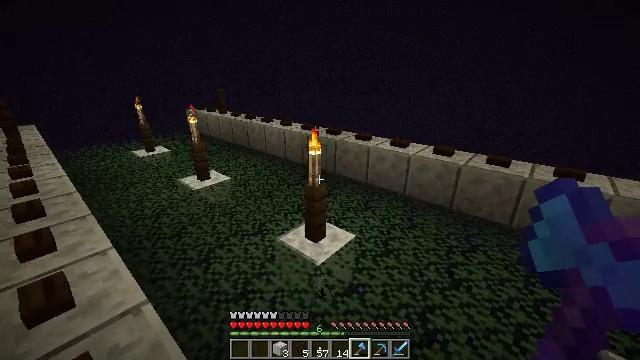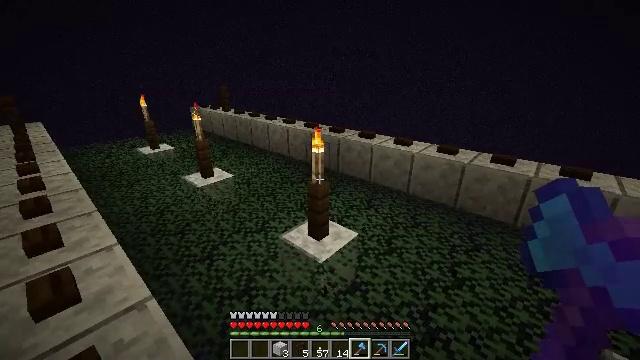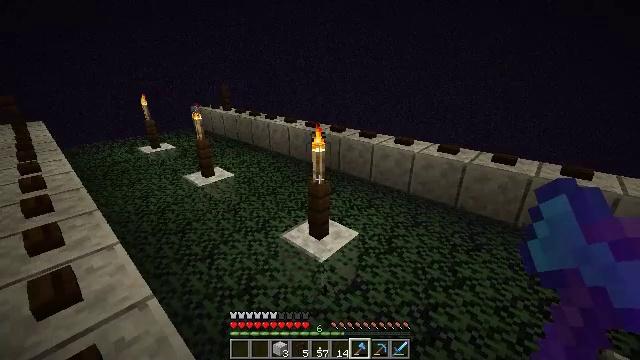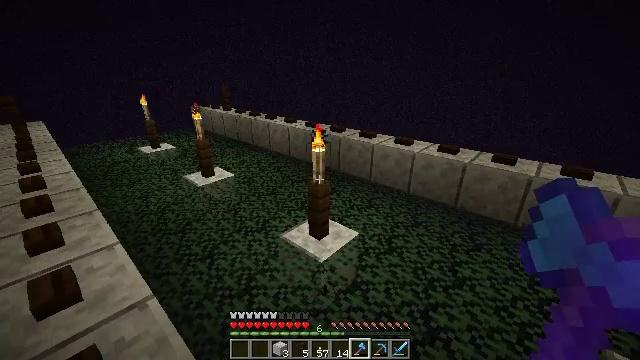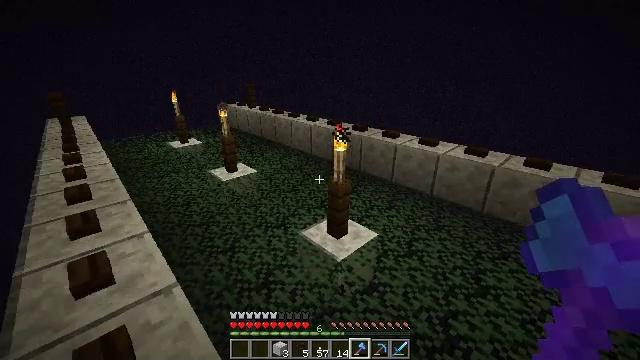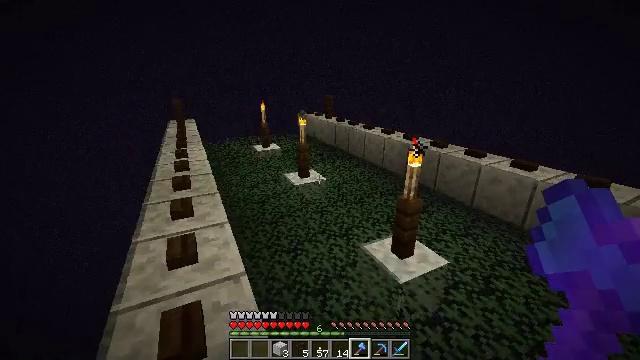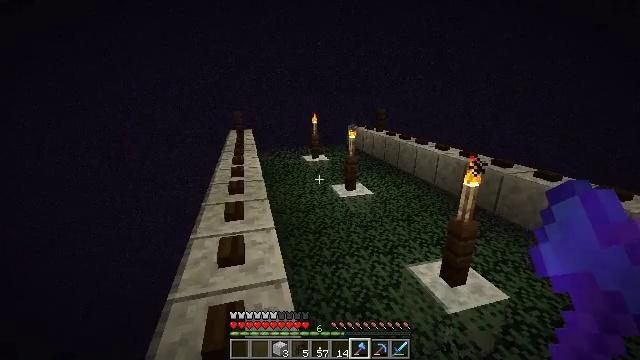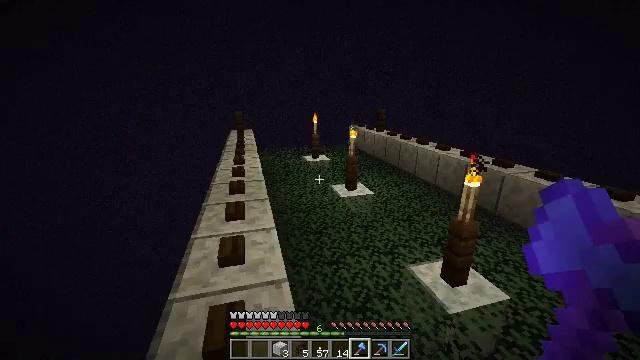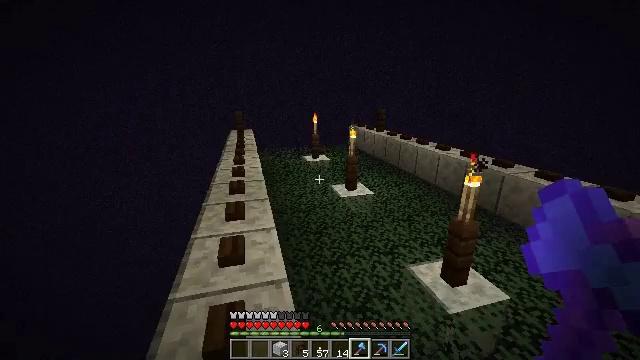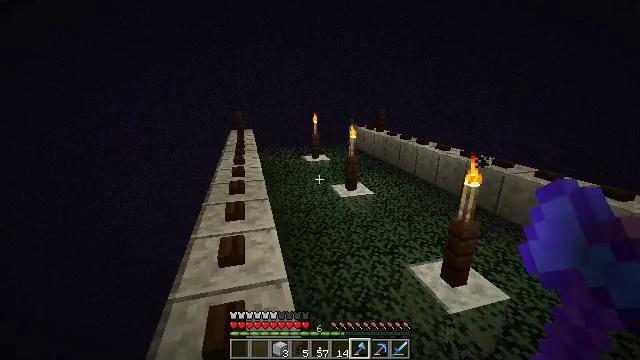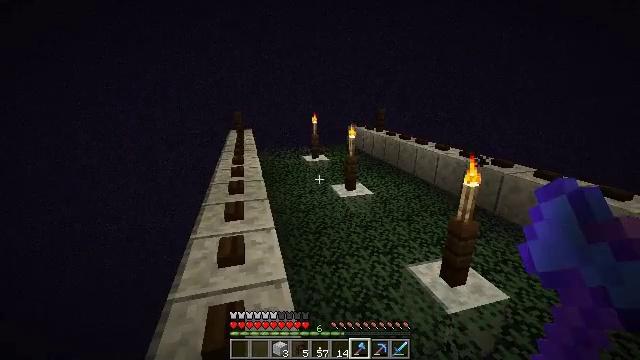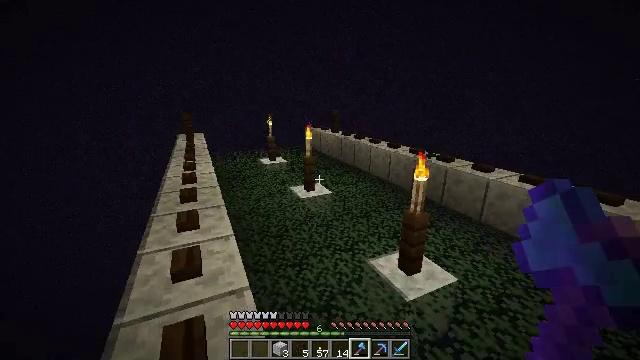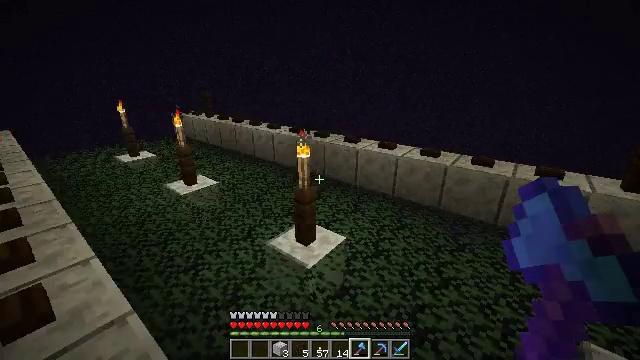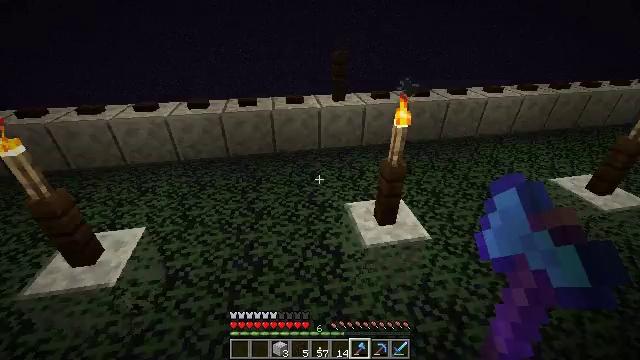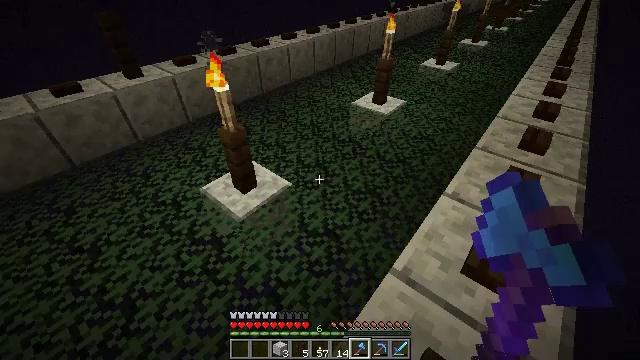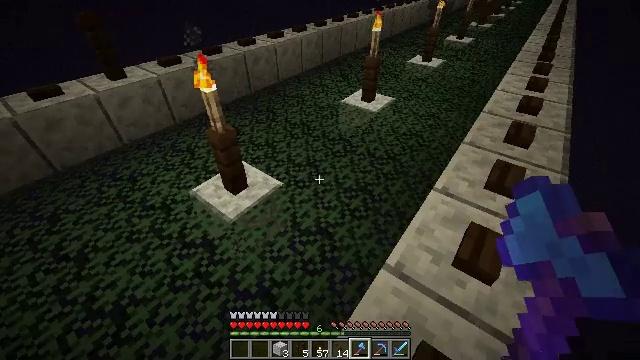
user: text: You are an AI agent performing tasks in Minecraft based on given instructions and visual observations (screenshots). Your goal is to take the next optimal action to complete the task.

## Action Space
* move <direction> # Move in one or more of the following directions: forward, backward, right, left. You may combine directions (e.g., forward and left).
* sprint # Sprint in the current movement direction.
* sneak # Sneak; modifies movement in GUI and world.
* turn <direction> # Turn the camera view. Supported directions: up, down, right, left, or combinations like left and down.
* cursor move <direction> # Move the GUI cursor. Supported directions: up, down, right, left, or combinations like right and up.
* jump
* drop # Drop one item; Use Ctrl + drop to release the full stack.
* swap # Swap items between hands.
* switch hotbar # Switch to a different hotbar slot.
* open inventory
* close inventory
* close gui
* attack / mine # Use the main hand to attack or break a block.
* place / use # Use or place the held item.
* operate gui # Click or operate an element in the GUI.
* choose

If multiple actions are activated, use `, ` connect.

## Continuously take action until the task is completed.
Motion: motion action
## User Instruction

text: Remove the dark oak button from where it's placed.
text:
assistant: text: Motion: no_op
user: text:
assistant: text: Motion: no_op
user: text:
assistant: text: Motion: no_op
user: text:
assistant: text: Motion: turn left
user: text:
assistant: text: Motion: turn left and up
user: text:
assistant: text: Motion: turn left and up
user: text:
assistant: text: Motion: no_op
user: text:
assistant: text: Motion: no_op
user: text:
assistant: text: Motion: no_op
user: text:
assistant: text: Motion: no_op
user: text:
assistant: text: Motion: turn right
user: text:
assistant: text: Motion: turn right and down
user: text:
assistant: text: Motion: turn right and down
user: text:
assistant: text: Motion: turn right and down
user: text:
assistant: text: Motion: turn right
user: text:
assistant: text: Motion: turn left
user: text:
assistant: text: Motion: no_op
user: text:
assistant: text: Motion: no_op
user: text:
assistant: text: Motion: no_op
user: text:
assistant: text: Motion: no_op
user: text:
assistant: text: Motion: turn left
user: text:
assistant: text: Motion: no_op
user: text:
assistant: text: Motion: turn right and down
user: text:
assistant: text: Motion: turn right and down
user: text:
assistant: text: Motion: turn right and down
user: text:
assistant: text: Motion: turn right
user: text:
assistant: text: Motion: no_op
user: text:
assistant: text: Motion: no_op
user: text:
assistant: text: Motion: turn right and up
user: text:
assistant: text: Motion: turn right